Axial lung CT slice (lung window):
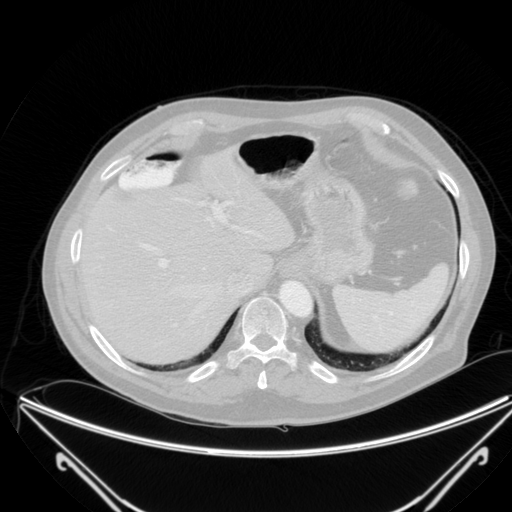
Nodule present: no